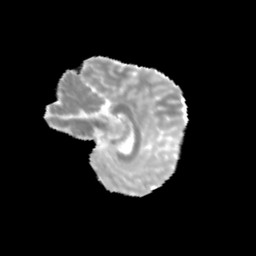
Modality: MD
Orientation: sagittal
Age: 11
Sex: female
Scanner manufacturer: siemens
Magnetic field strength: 3 T
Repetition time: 3.8 s
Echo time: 0.07 s